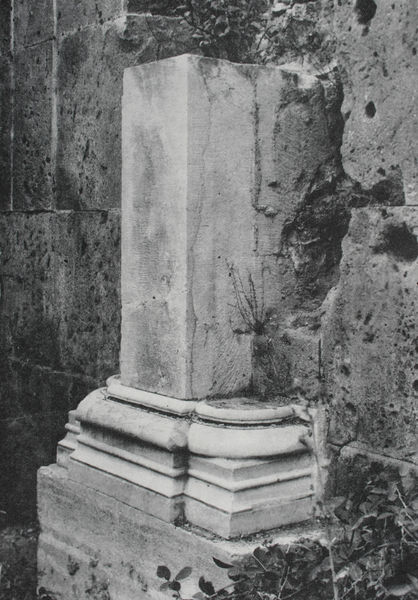
Titel: Rechter Turm, Detail
Künstler: Liphantes
Standort: Capua
Institution: Brückentoranlage
Schlagwörter: blätter, dunkel, schatten, weiß, grau, hell, licht, marmor, pfeiler, schwarz, säule, gras, wand, sockel, stein, steine, gräser, kirche, pflanzen, gotik, skulptur, mauer, pilaster, detail, bildhauerei, podest, foto, fotografie, photographie, fugen, ruine, eckig, schwarzweiß, photo, efeu, brüchig, quader, basis, postament, block, fotographie, schaft, ruinös, verfallen, grabmal, gedenkstein, steinquader, grua, vierpaß, verwittert, capua, ein grab an der mauer, ein grab an der friedhofsmauer